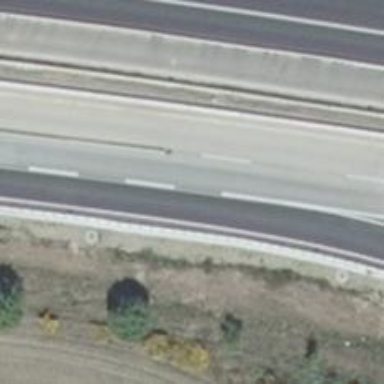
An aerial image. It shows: Motorway junction.